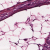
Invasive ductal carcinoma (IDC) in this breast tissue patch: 1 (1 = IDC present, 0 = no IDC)